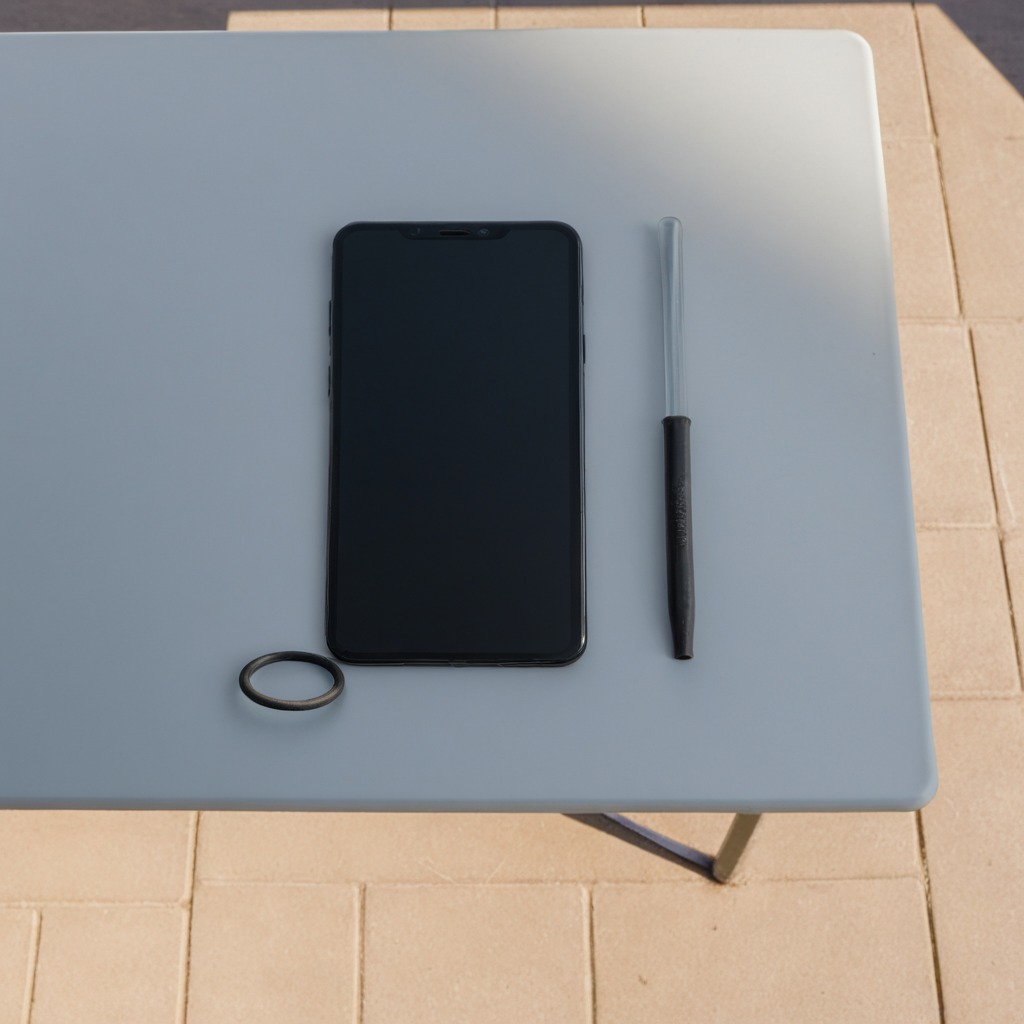
A rubber O-ring is lying on the table.